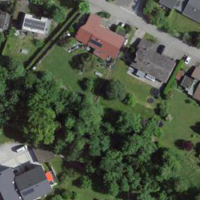
EUNIS habitat code: 55
Species observed at this site:
Allium ursinum